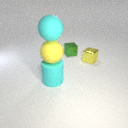
large cyan rubber cylinder below large cyan rubber sphere